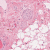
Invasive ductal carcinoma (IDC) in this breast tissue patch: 0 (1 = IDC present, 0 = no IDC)